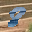
Label: 8